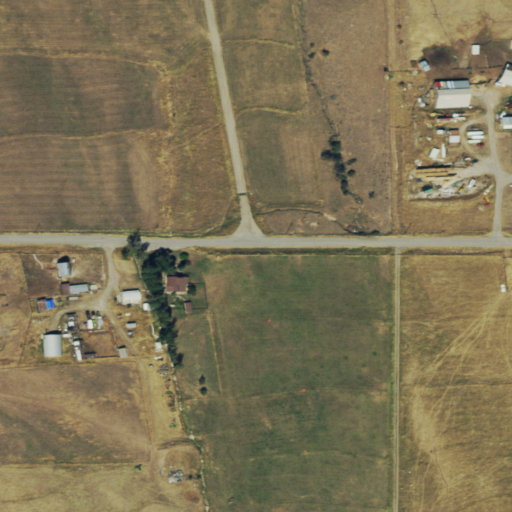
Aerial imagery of mountain in Colorado named Holms Mesa containing cultivated crops, open development, shrub, evergreen forest, and low intensity development